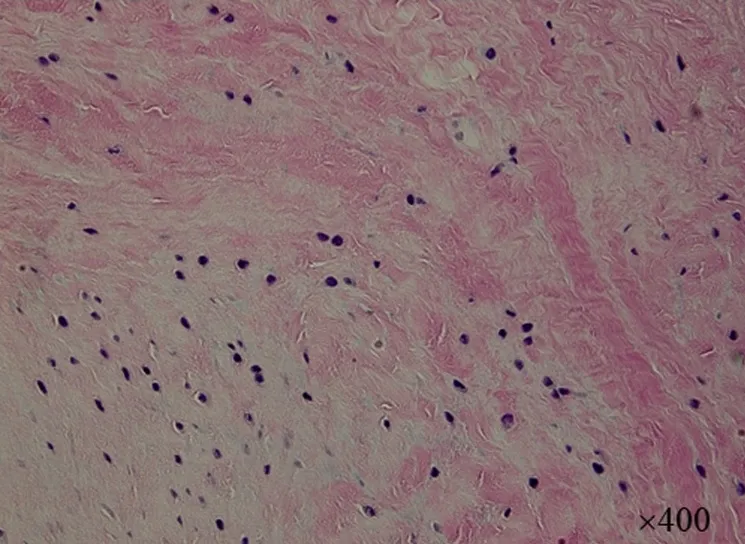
Histologic findings for the newly formed interhorn meniscal bridge. . Hematoxylin and eosin staining shows areas of chondrocyte-like cells mixed in collagenous fibers.
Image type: pathology (h&e)